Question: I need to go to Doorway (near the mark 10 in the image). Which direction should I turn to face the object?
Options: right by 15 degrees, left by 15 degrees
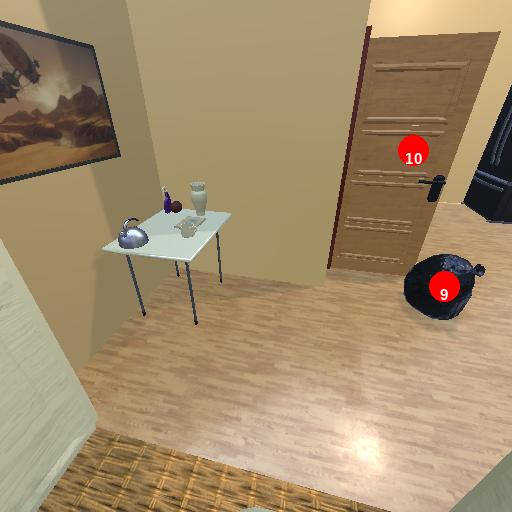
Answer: right by 15 degrees